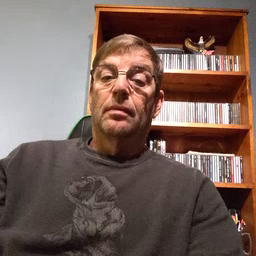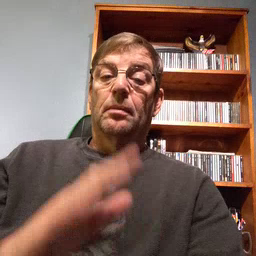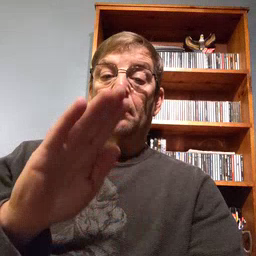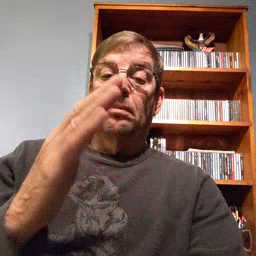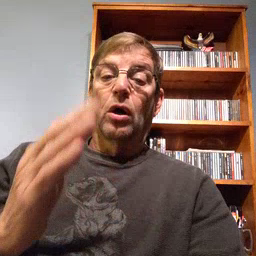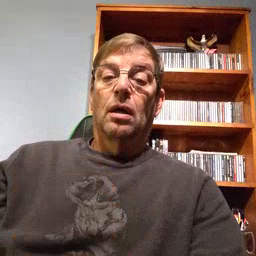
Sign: book